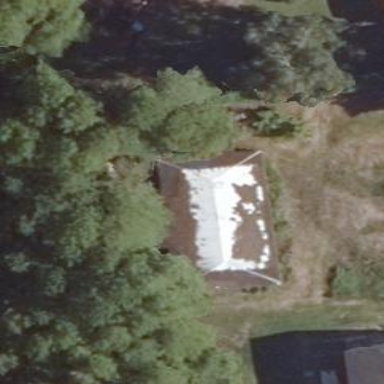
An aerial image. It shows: Building with hipped roof shape.